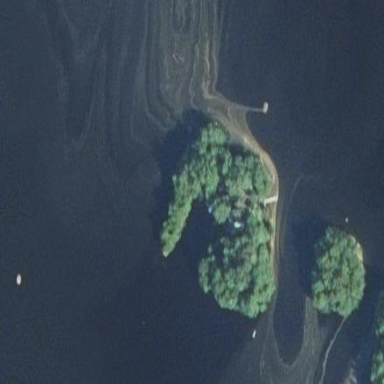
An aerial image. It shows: Islet.